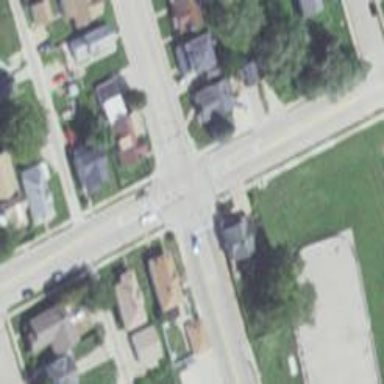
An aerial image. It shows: Marked road crossing.